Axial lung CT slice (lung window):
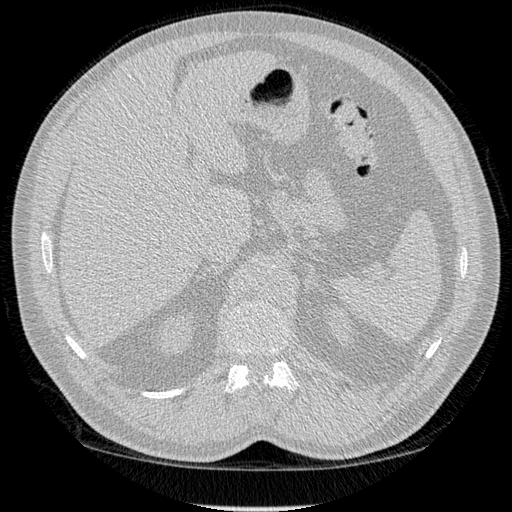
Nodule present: no